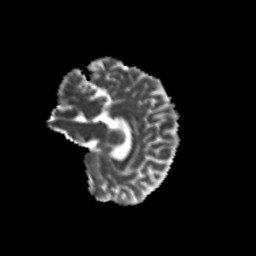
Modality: MD
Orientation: sagittal
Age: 34
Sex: female
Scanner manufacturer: siemens
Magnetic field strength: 3 T
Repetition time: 8.6 s
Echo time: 0.095 s